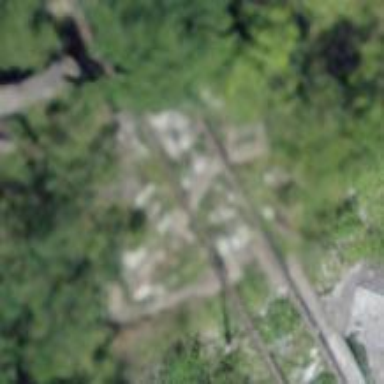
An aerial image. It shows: Funicular railway.